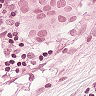
Metastatic tissue present: yes